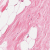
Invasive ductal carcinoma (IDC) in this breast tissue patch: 0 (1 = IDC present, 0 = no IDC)